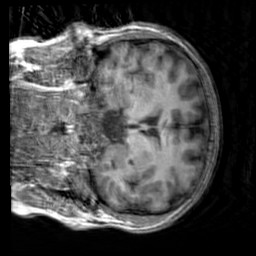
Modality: T1w
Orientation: coronal
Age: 20
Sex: male
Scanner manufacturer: siemens
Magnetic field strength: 3 T
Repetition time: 2.3 s
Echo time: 0.00303 s